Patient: sex F, age 46
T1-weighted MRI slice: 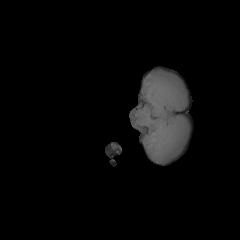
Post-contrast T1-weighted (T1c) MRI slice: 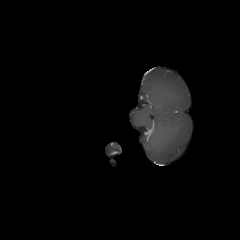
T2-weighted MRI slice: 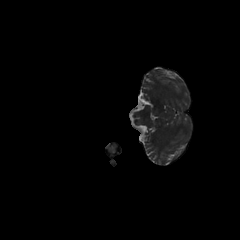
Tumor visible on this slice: no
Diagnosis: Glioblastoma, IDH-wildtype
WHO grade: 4